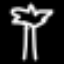
Label: palm tree